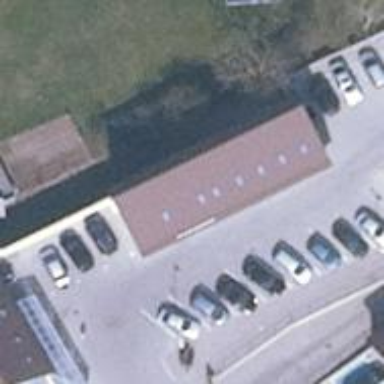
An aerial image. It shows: Pharmacy providing healthcare services.